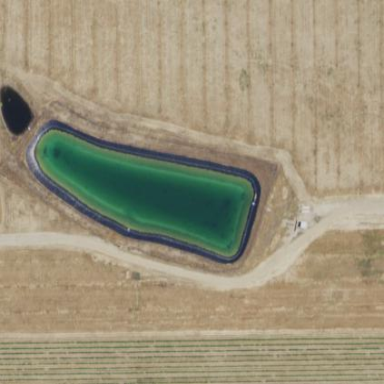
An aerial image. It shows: Water storage reservoir.